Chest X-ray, AP view. Patient: 34 years old, sex F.
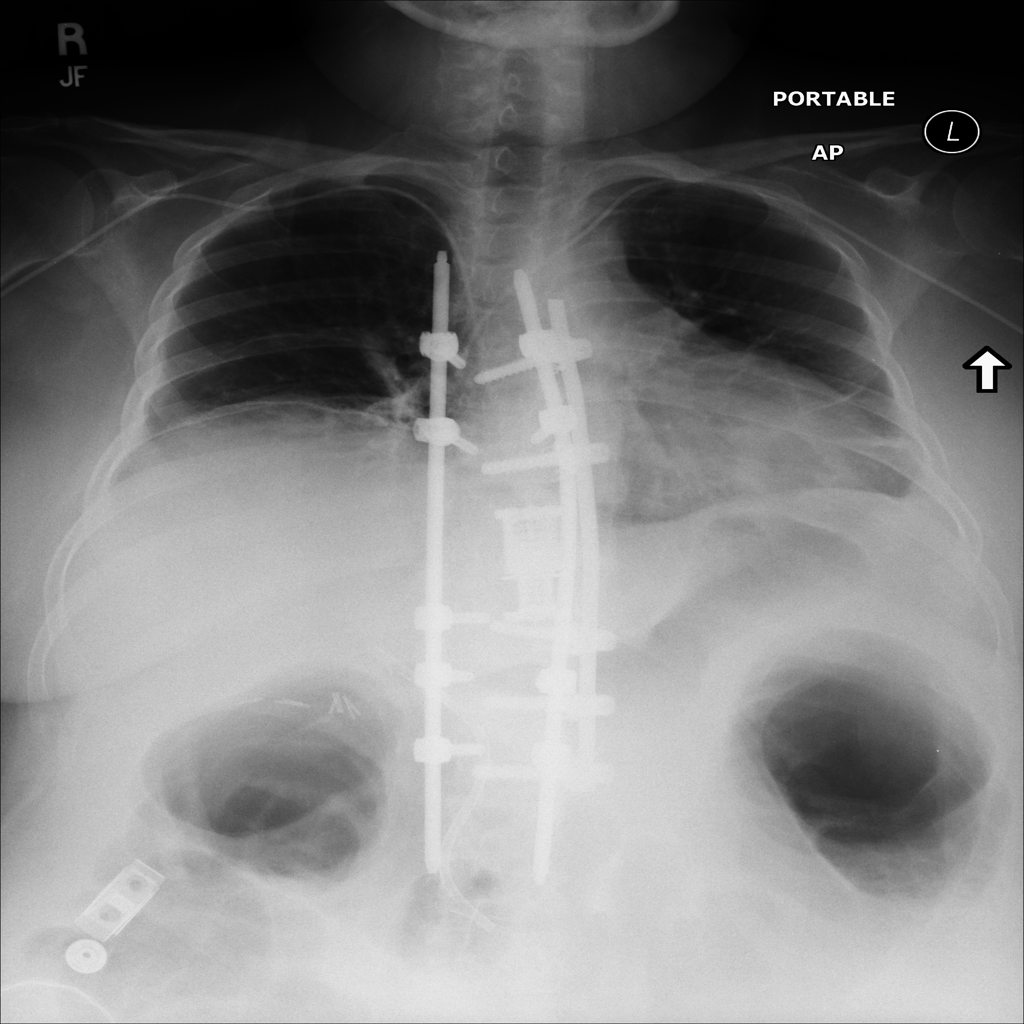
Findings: Cardiomegaly, Effusion